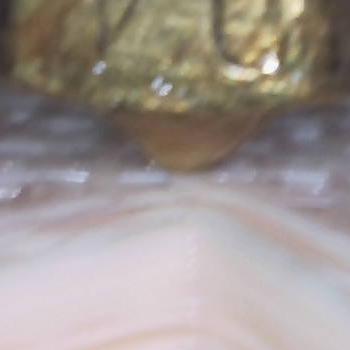
Flow rate: 112%